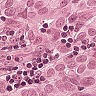
Metastatic tissue present: yes